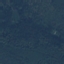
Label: Forest